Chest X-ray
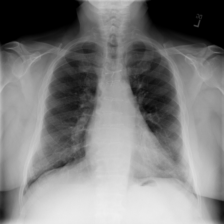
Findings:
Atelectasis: negative
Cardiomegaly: negative
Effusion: negative
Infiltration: negative
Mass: negative
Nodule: negative
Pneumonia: negative
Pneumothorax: negative
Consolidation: negative
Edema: negative
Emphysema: negative
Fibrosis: negative
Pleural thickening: negative
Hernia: negative